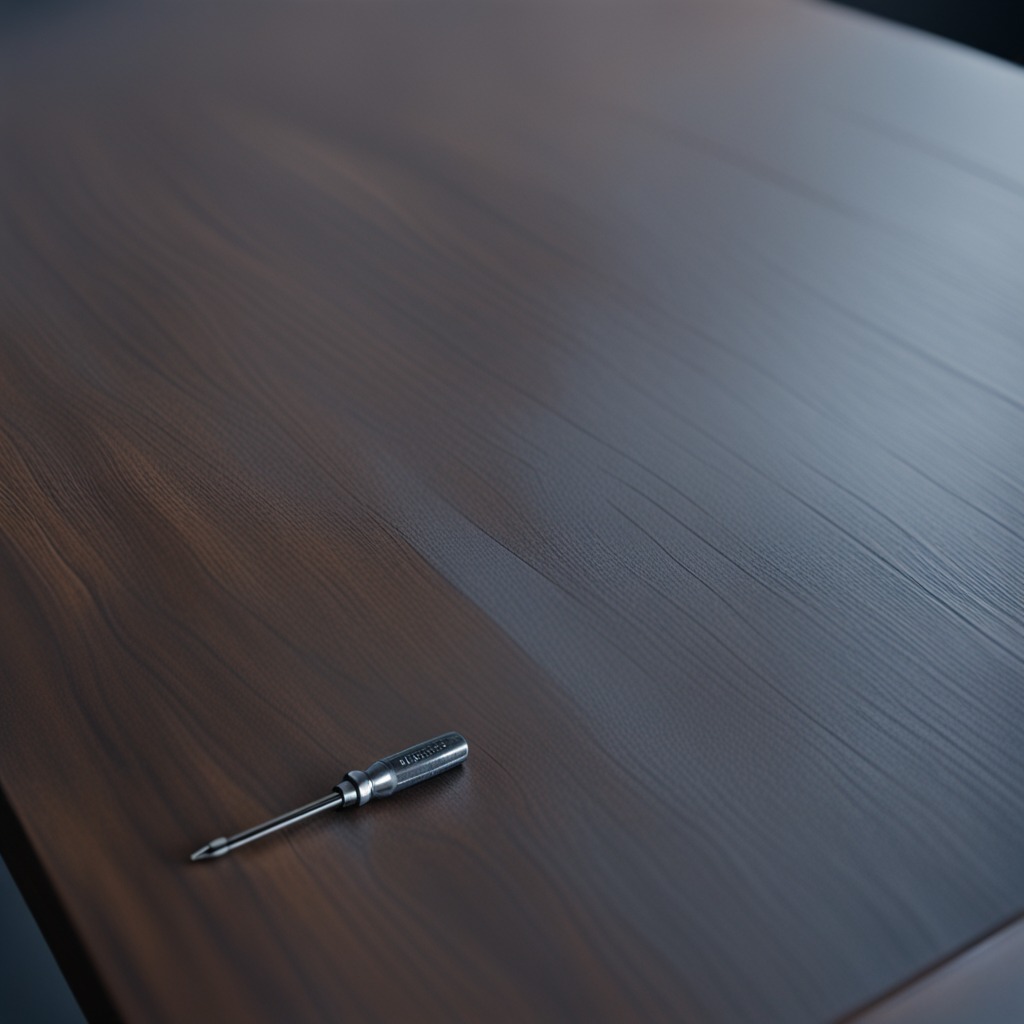
A screwdriver is lying on the old table in the garage.